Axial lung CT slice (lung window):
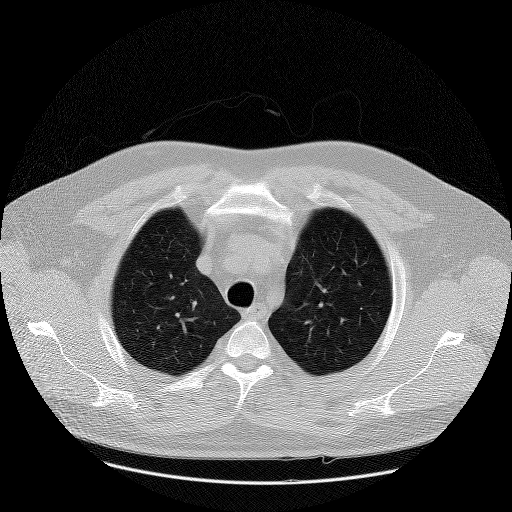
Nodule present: no